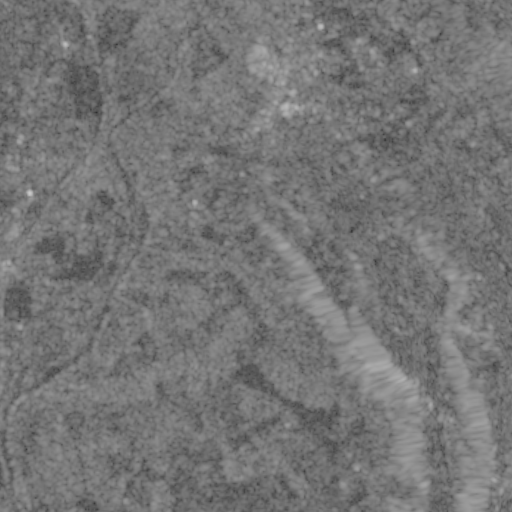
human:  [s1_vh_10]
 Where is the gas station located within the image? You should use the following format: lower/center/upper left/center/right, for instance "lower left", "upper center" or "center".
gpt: The gas station is located in the upper left of the image.
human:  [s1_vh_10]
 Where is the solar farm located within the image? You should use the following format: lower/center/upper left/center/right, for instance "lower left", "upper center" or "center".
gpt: The solar farm is located in the upper right of the image.
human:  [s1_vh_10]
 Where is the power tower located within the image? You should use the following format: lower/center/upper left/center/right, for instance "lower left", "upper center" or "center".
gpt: There is no power tower in the image.

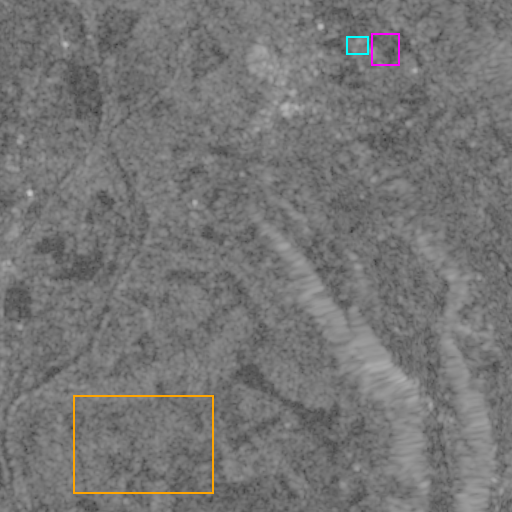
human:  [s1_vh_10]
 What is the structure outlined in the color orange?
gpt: The structure outlined in orange is a crop field.
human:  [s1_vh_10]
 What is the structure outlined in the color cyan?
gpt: The structure outlined in cyan is a park.
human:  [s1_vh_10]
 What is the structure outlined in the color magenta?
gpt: The structure outlined in magenta is a solar farm.
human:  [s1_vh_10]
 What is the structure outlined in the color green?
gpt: There is no green outline.